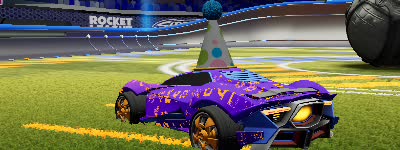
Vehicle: werewolf